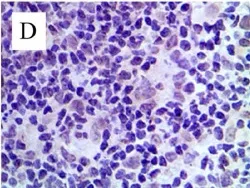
Immunohistochemical analyses for p110delta, CD3, and CD20. Compared with control , expression of p110delta (brown signal) in lung tissue.
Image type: pathology (immunostaining)